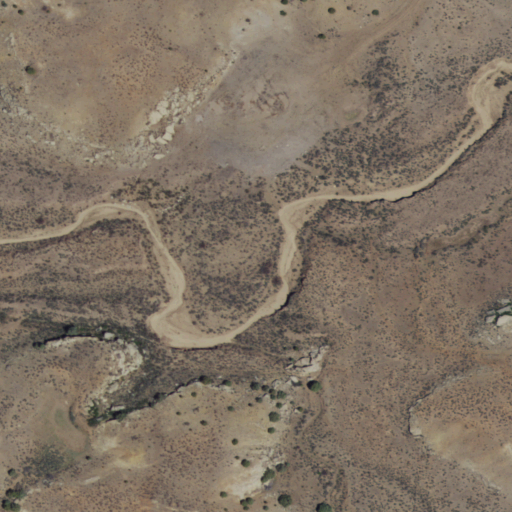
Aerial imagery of valley in New Mexico named Manuel Canyon containing only shrub